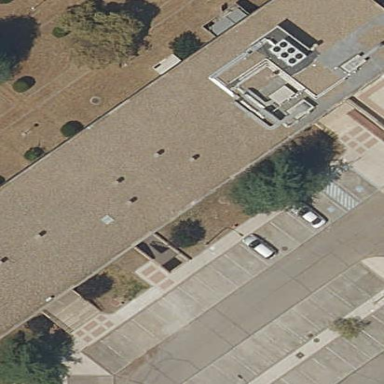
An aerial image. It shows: Hospital building.